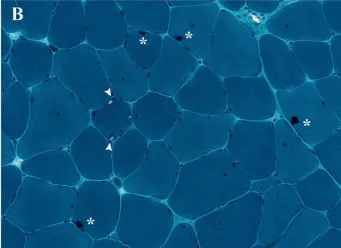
Muscle biopsy of the biceps brachii muscle demonstrated a rimmed vacuolar myopathy. Gomori trichrome staining revealed rimmed vacuoles (arrowhead) and darkly stained materials (*) (B).
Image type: pathology (methenamine_silver)